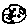
Label: moon